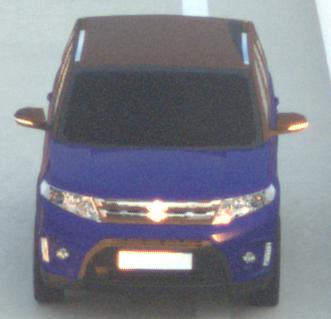
Make: Suzuki
Model: Vitara 1.6
Detailed model: Vitara (LY)
Model produced from: 2015/04
Model produced until: 2018/08
Doors: 5
Color: blue
Road condition: dry road
Daytime: sunrise or sunset
Contrast: medium contrast